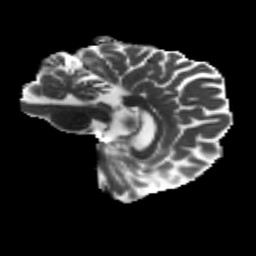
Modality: MD
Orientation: sagittal
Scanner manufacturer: siemens
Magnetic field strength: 3 T
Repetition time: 8.8 s
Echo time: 0.085 s